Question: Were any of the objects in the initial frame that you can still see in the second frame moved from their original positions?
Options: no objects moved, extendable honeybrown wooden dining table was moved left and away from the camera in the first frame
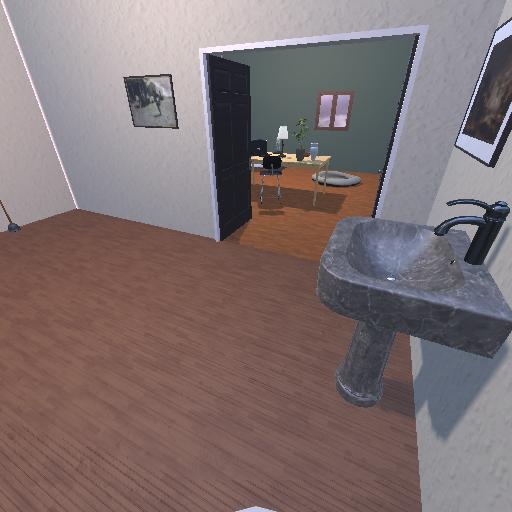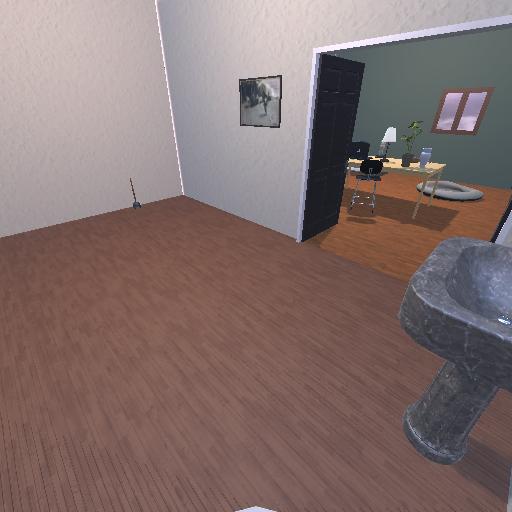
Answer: no objects moved